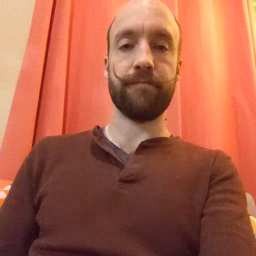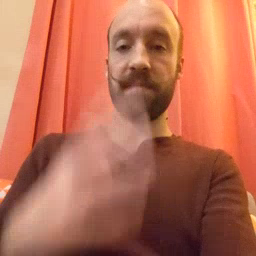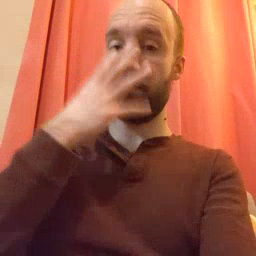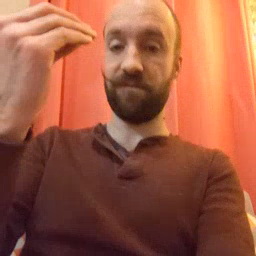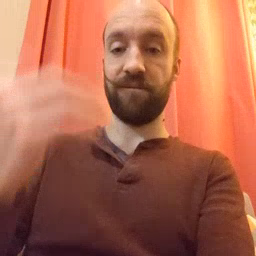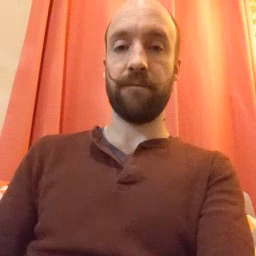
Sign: wolf